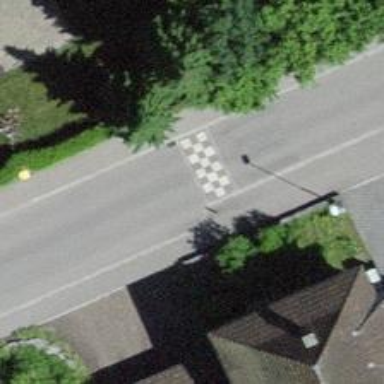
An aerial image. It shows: Bollard.